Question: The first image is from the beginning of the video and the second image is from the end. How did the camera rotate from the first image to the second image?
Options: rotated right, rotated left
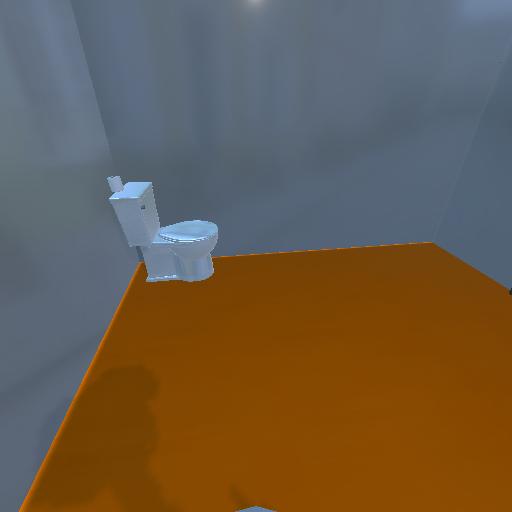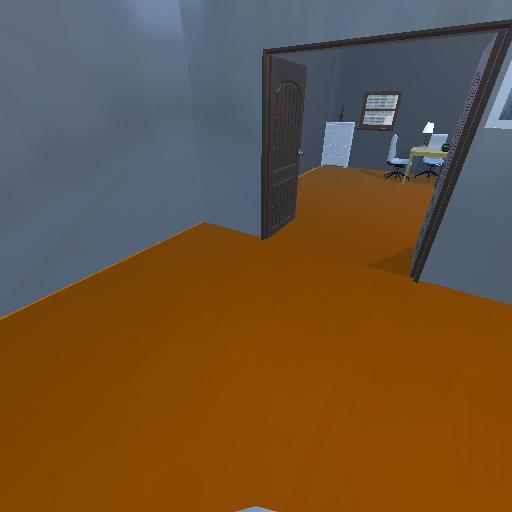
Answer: rotated right